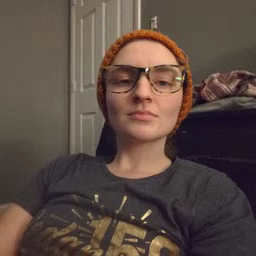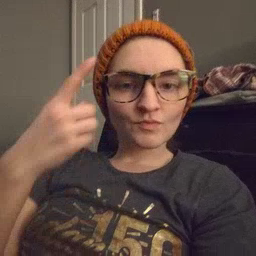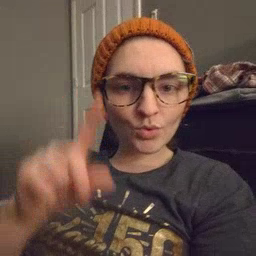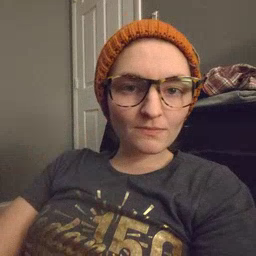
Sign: for